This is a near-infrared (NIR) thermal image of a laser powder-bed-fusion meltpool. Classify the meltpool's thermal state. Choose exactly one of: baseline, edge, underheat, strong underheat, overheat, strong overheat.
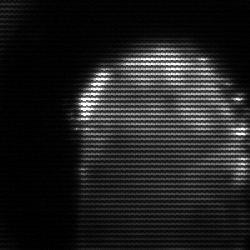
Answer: baseline